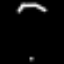
Label: octagon